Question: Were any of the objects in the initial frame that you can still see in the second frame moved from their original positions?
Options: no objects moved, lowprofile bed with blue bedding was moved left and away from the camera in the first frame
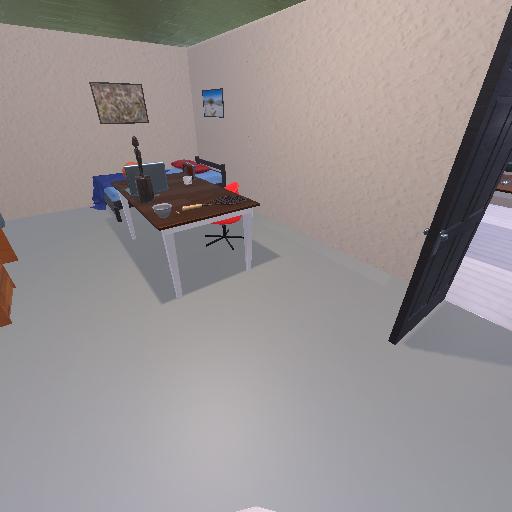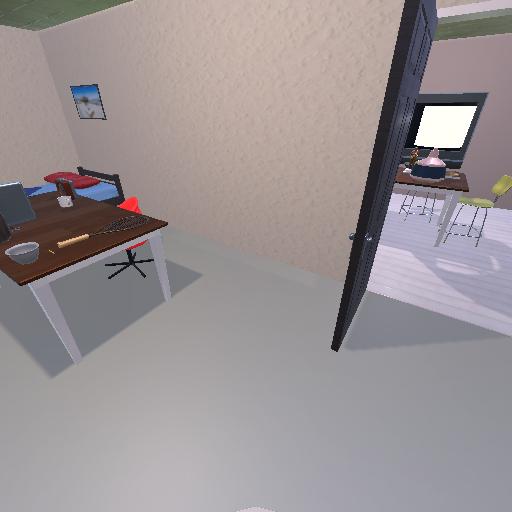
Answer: no objects moved